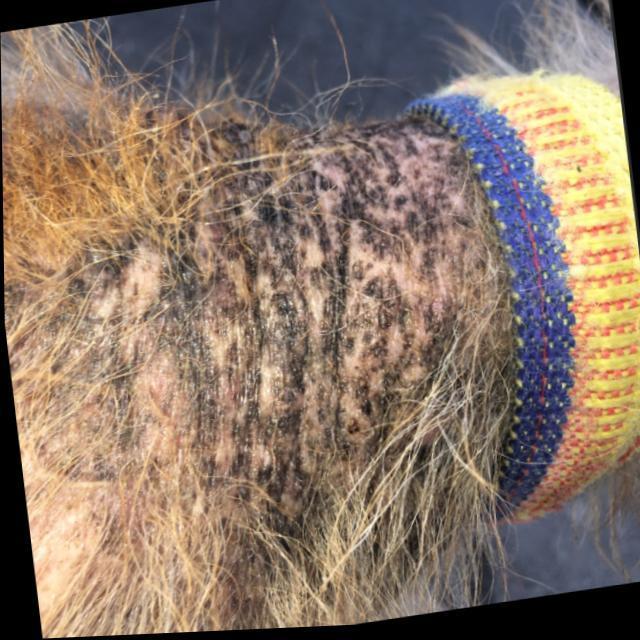
Canine demodicosis (Demodex mange) — caused by Demodex canis mites. Presents with alopecia, follicular papules, pustules, and comedones. Often localized on face and forelimbs.